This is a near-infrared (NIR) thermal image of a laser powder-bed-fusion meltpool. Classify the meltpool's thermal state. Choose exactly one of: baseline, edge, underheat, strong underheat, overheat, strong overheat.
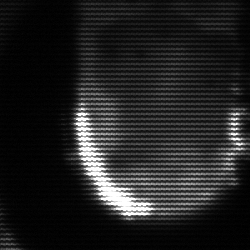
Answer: baseline